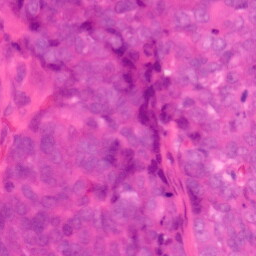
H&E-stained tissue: Colon